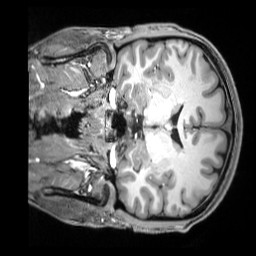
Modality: T1w
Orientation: coronal
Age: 26
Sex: male
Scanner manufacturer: siemens
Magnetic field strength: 3 T
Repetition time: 2.5 s
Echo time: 0.00343 s